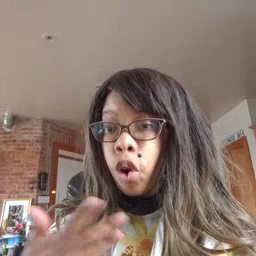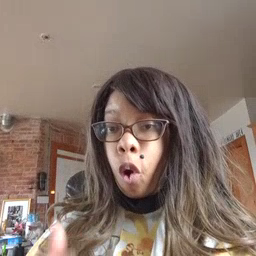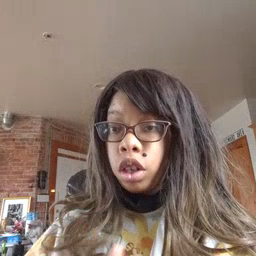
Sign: closet